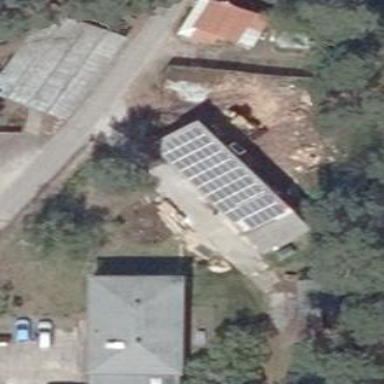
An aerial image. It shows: Solar photovoltaic generator placed on the roof.